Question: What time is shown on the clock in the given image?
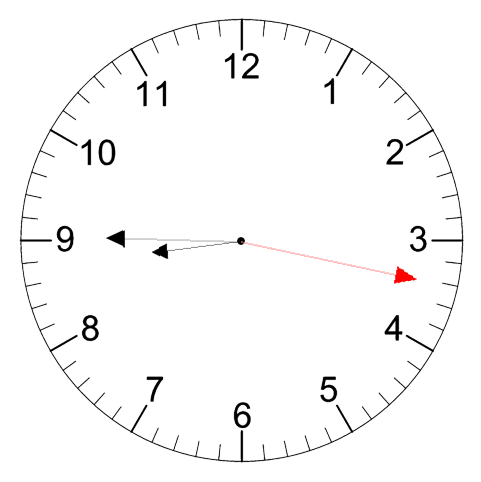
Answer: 08:45:17